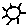
Label: sun